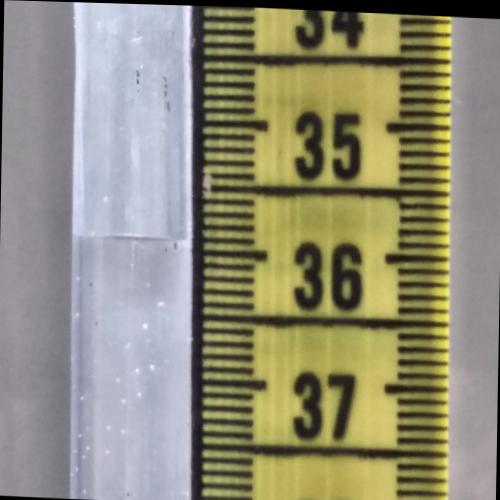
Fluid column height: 35.9 cm